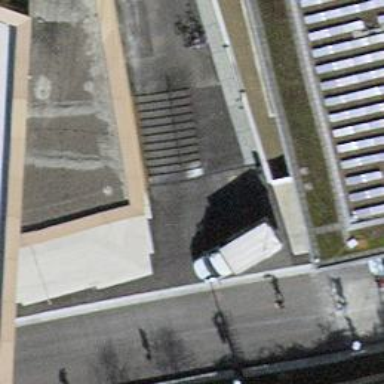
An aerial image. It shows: Steps with asphalt surface.